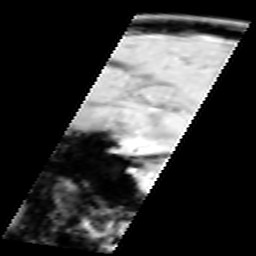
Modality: inplaneT1
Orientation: sagittal
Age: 19
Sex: male